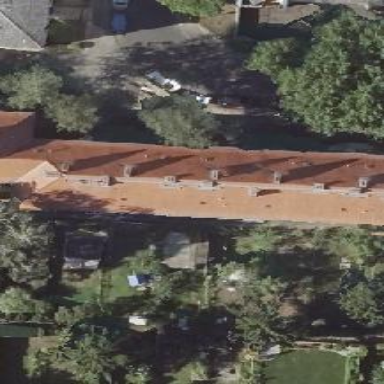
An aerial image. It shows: Hipped roof apartment building.